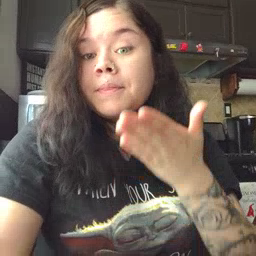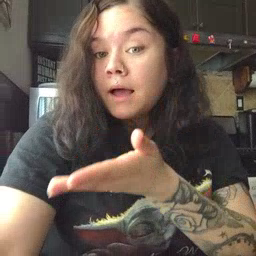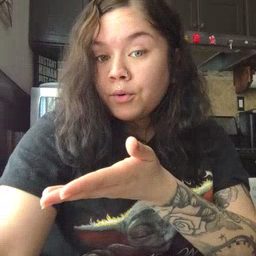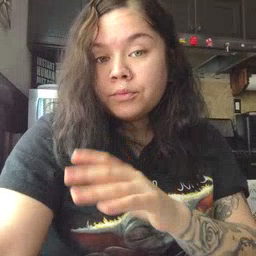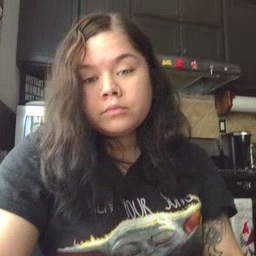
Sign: there